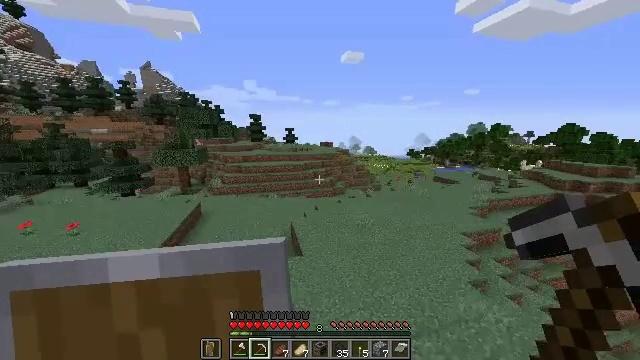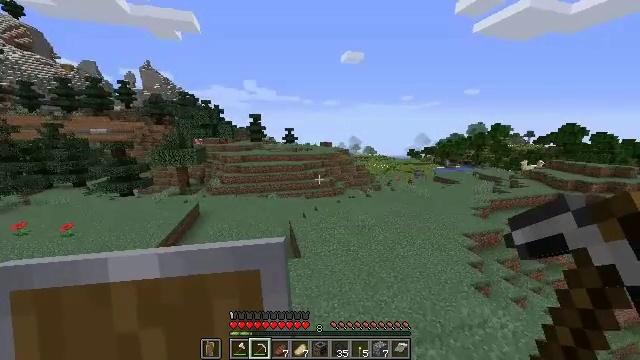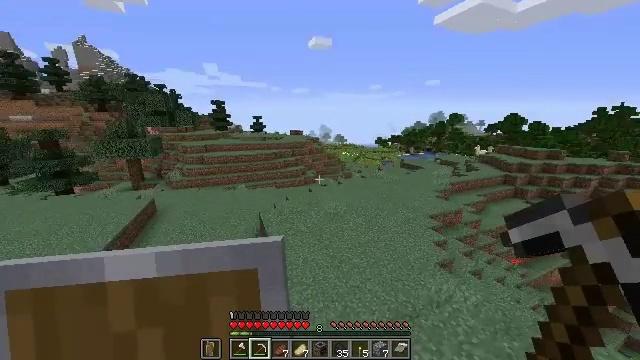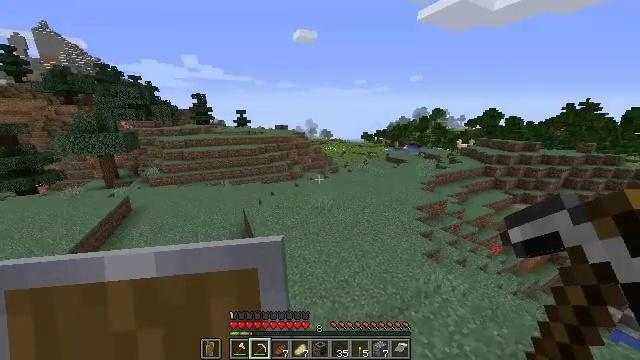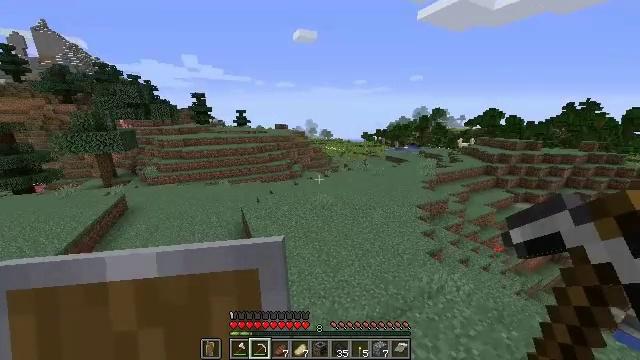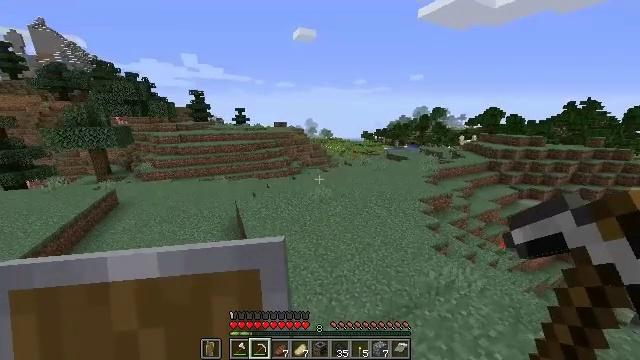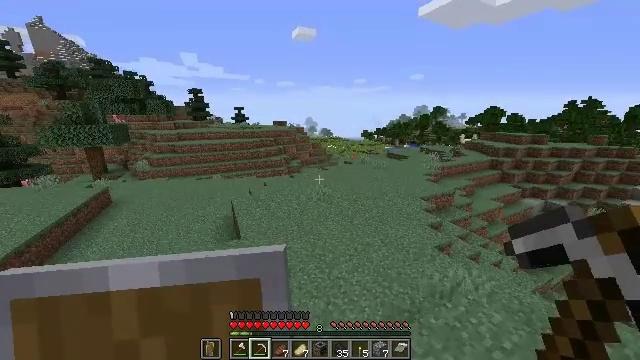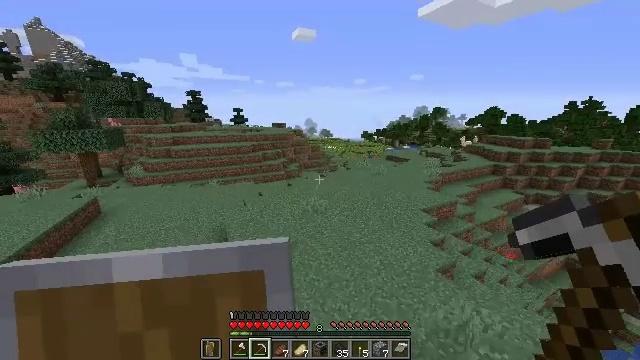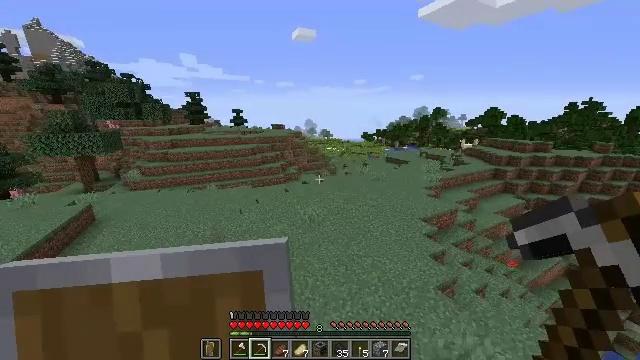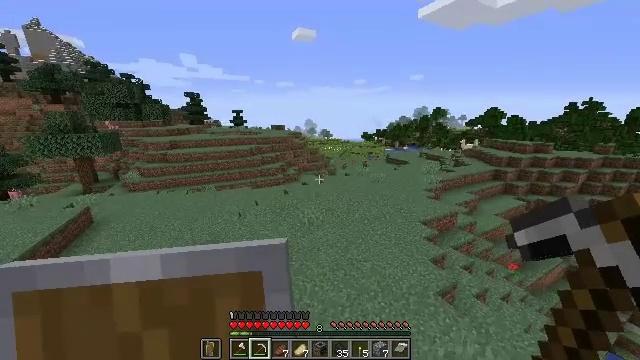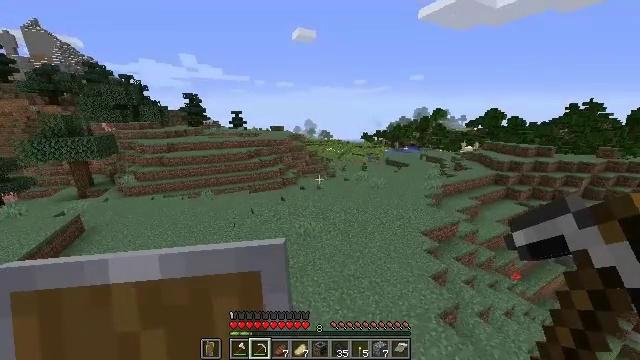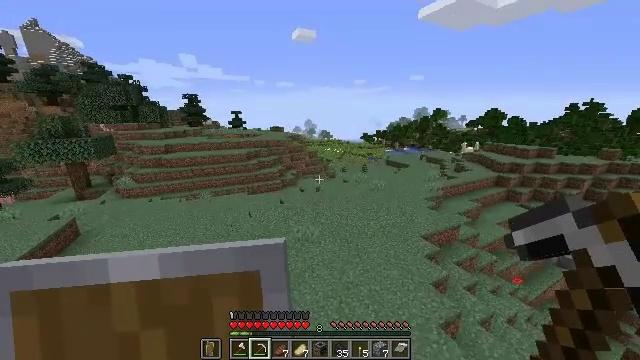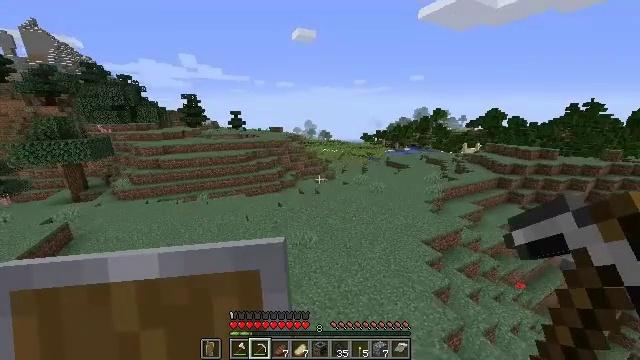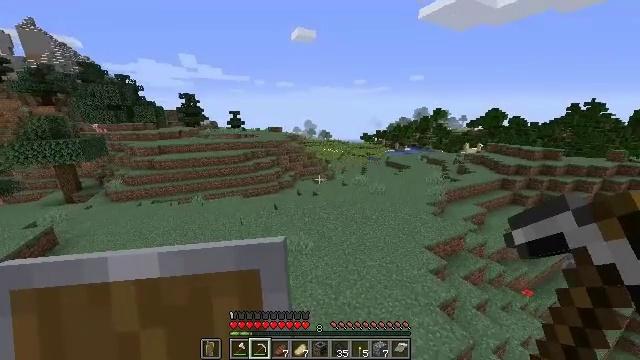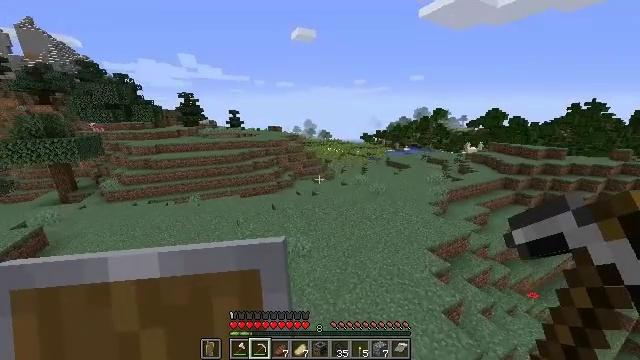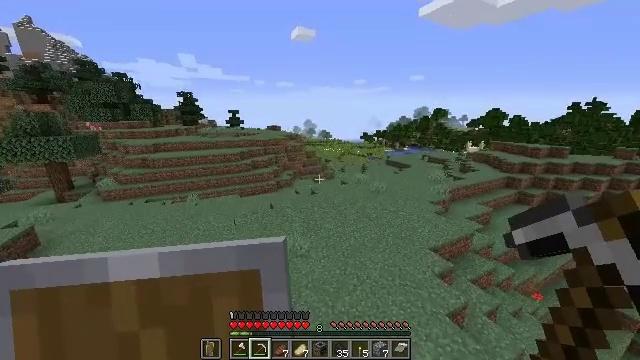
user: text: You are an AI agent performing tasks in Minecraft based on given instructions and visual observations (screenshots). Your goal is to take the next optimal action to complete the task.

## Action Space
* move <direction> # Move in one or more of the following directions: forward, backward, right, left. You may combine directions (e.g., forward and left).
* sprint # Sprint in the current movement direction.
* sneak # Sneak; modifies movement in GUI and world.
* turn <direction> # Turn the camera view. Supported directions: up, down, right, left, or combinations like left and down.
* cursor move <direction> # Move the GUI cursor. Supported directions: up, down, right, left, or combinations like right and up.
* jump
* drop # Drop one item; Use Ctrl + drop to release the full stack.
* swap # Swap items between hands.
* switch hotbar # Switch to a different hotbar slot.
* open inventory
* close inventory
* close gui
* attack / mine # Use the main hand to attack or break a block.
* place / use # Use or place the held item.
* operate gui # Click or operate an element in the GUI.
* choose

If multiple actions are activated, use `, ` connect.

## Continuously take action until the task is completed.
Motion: motion action
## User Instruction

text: Gather oak leaves by attacking.
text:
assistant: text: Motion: move forward and move right, jump
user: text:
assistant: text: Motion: move forward and move right, turn right and down, jump
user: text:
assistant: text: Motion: move forward and move right, turn right and down, jump
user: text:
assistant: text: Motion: move forward and move right, jump
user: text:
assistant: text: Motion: move forward and move right, jump
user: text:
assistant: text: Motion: move forward and move right, jump
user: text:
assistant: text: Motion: move forward and move right, jump
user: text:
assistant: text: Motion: move forward and move right, jump
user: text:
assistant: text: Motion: move forward, jump
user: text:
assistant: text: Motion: move forward, jump
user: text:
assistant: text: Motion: move forward, jump
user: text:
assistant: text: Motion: move forward, jump
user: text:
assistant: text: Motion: move forward, jump
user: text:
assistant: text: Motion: move forward, jump
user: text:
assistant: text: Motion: move forward, jump
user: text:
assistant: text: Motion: move forward, jump
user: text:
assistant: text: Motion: move forward, jump
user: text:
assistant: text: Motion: move forward, jump
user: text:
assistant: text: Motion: move forward, jump
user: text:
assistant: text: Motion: move forward, jump
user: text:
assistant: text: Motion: move forward, jump
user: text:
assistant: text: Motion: move forward, jump
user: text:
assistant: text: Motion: move forward, jump
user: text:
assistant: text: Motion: move forward, jump
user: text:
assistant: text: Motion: move forward, jump
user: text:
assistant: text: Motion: move forward, jump
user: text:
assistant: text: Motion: move forward, jump
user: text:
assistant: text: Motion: move forward, jump
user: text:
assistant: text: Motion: move forward, jump
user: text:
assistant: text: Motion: move forward, jump